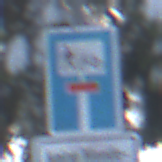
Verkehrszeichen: SackgasseRadverkehrFussgaengerDurchlaessig
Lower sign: HinweisGeaenderteVorfahrtVerkehrsfuehrungVerkehrsregelung3
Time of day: MorningAfternoon
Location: Outdoor (Nature)
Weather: Clear
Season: Winter
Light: Natural